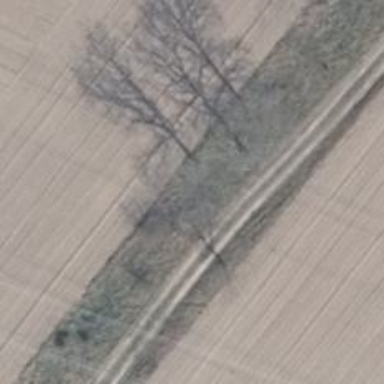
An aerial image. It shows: Row of trees in natural setting.